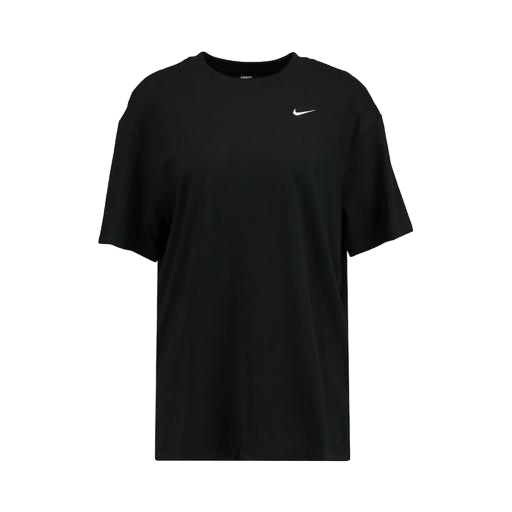
nike shirt, dri-fit tee, mid t-shirt, white background